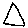
Label: triangle